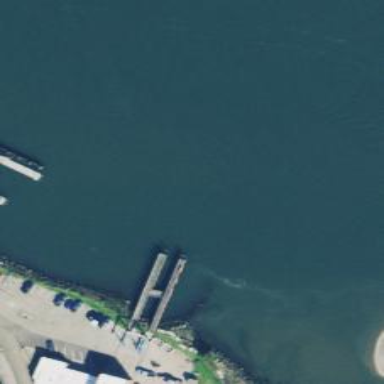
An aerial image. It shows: Pier designed with boat lift feature.